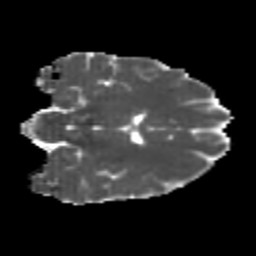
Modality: MD
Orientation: coronal
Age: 26
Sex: female
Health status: healthy
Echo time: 0.074 s